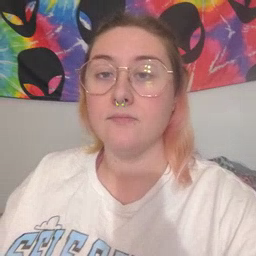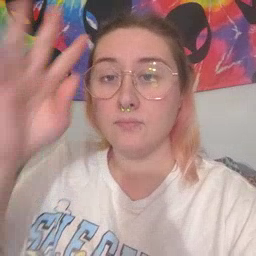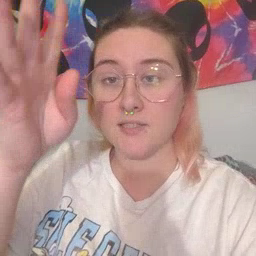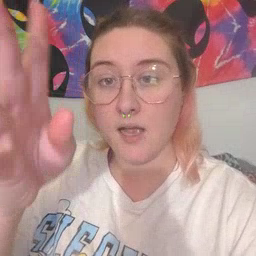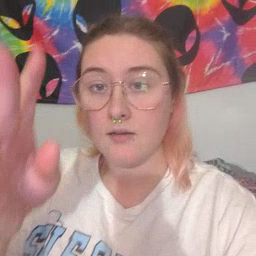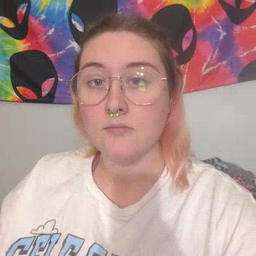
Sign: pretend